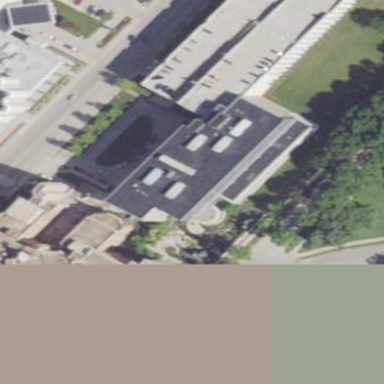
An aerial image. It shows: Commercial building that serves as clinic for healthcare.